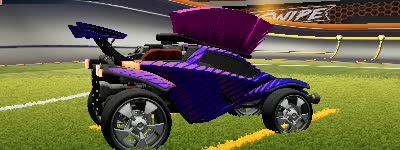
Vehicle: octane